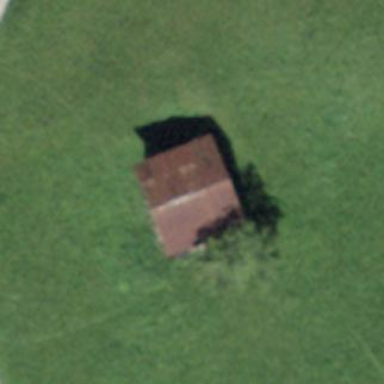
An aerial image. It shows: Barn.